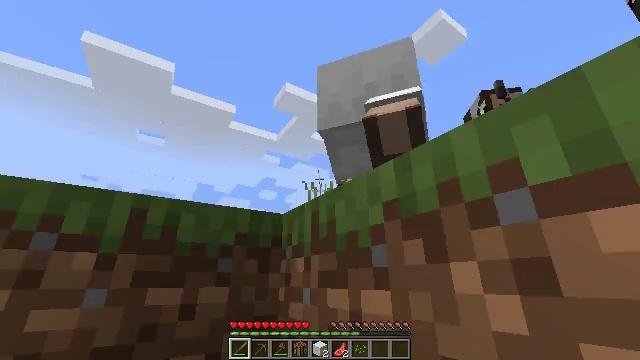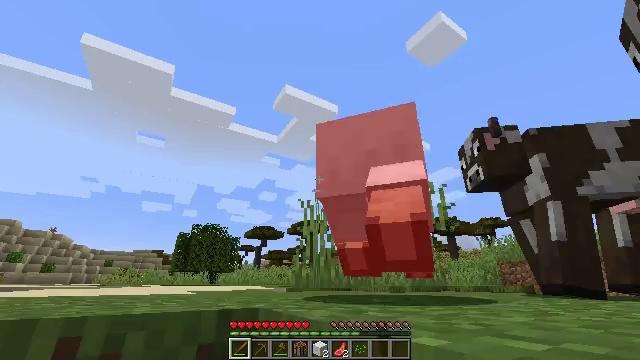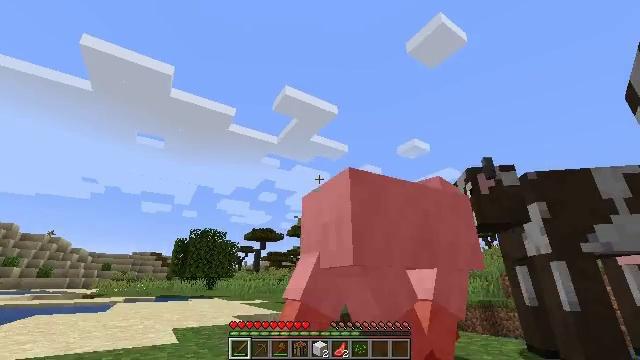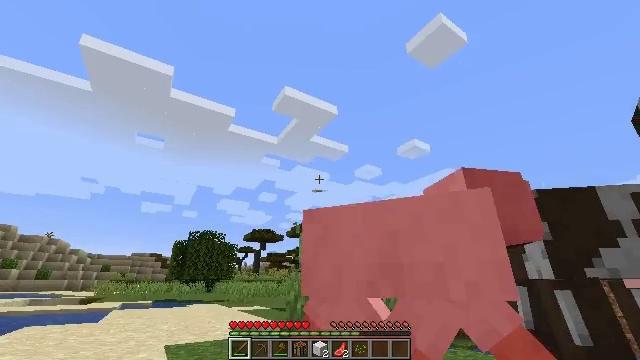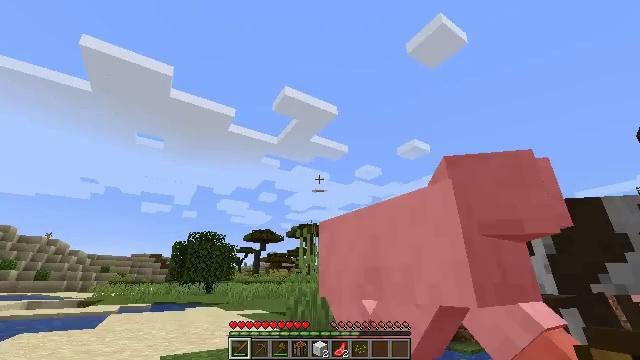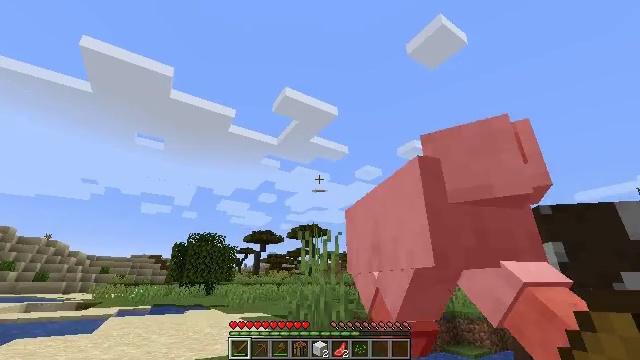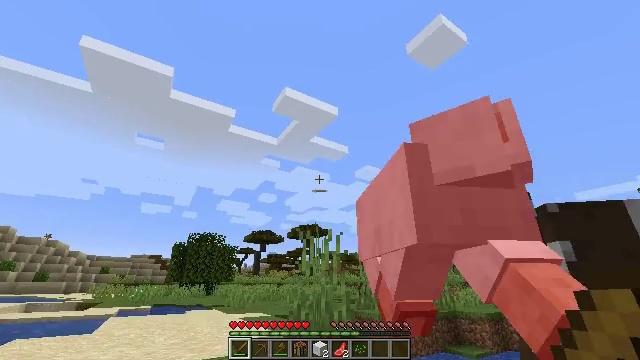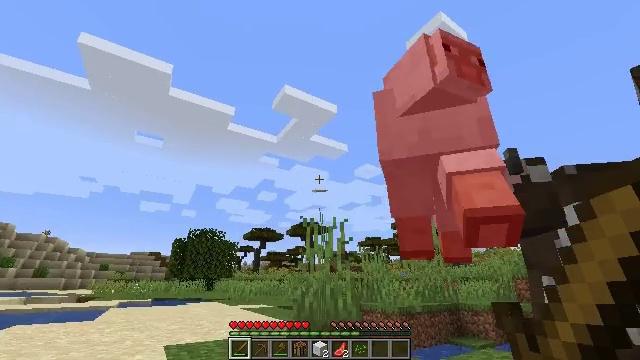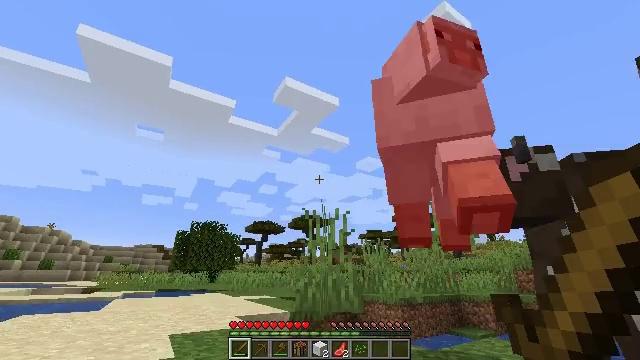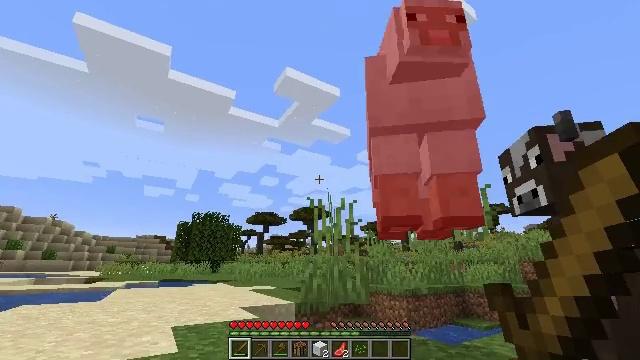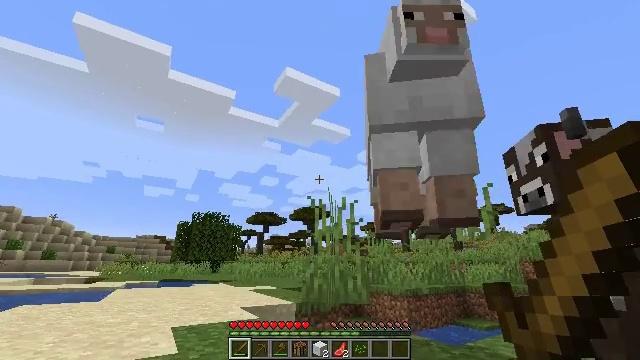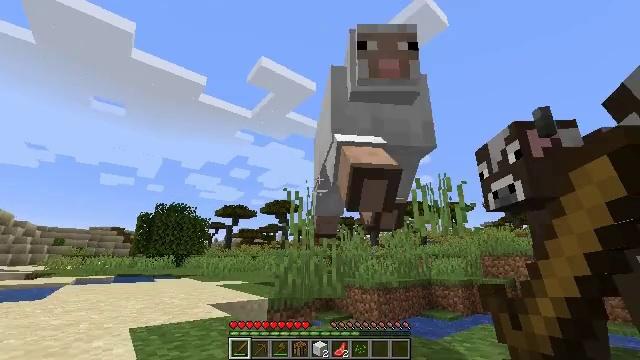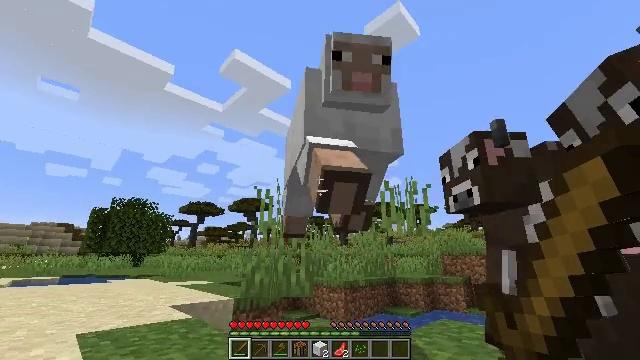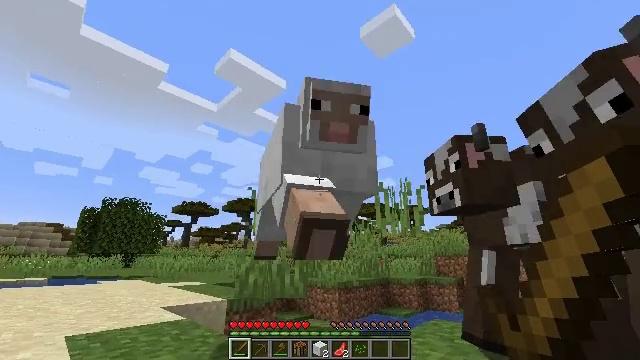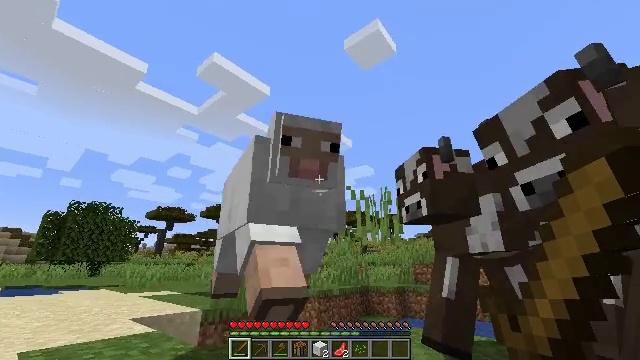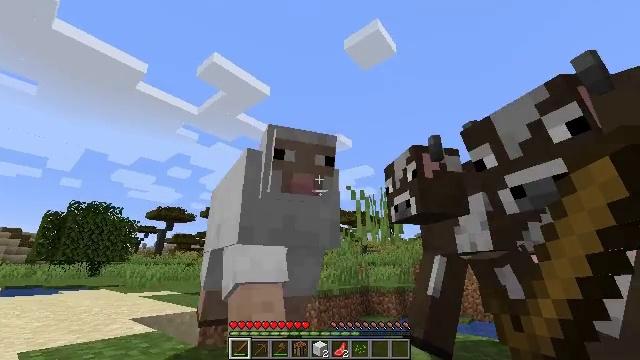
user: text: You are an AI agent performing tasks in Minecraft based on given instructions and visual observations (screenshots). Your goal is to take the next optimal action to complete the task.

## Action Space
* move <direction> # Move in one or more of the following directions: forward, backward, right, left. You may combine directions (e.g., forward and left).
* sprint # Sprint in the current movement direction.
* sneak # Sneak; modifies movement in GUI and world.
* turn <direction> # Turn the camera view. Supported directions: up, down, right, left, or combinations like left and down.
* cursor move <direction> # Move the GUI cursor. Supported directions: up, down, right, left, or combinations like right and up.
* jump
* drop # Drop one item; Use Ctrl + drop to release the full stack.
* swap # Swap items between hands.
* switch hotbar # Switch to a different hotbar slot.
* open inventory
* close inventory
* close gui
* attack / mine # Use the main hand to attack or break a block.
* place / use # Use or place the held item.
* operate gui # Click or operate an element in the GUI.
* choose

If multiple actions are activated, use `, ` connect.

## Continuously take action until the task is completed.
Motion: motion action
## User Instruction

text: Kill the sheep.
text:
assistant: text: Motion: move forward, jump
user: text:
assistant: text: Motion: move forward, jump
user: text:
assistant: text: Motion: move forward, jump
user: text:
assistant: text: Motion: move forward, jump
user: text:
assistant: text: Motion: move forward, jump
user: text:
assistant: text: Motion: move forward
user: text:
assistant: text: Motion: move forward
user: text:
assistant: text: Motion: move forward, turn down
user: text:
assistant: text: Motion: move forward, turn down
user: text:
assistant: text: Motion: move forward
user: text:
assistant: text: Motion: move forward, turn right and down
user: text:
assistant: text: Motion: move forward, turn right
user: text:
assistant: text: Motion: move forward, turn right
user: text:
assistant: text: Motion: move forward, turn right and up
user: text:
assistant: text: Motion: move forward
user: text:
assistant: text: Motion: move forward
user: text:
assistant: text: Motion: move forward
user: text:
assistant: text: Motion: move forward, attack / mine, jump
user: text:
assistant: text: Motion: move forward, attack / mine, jump
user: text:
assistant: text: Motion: move forward, turn left, attack / mine
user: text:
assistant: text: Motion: move forward, turn left and down, attack / mine
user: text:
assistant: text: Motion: move forward, turn left and down
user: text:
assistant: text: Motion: no_op